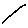
Label: line